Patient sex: M
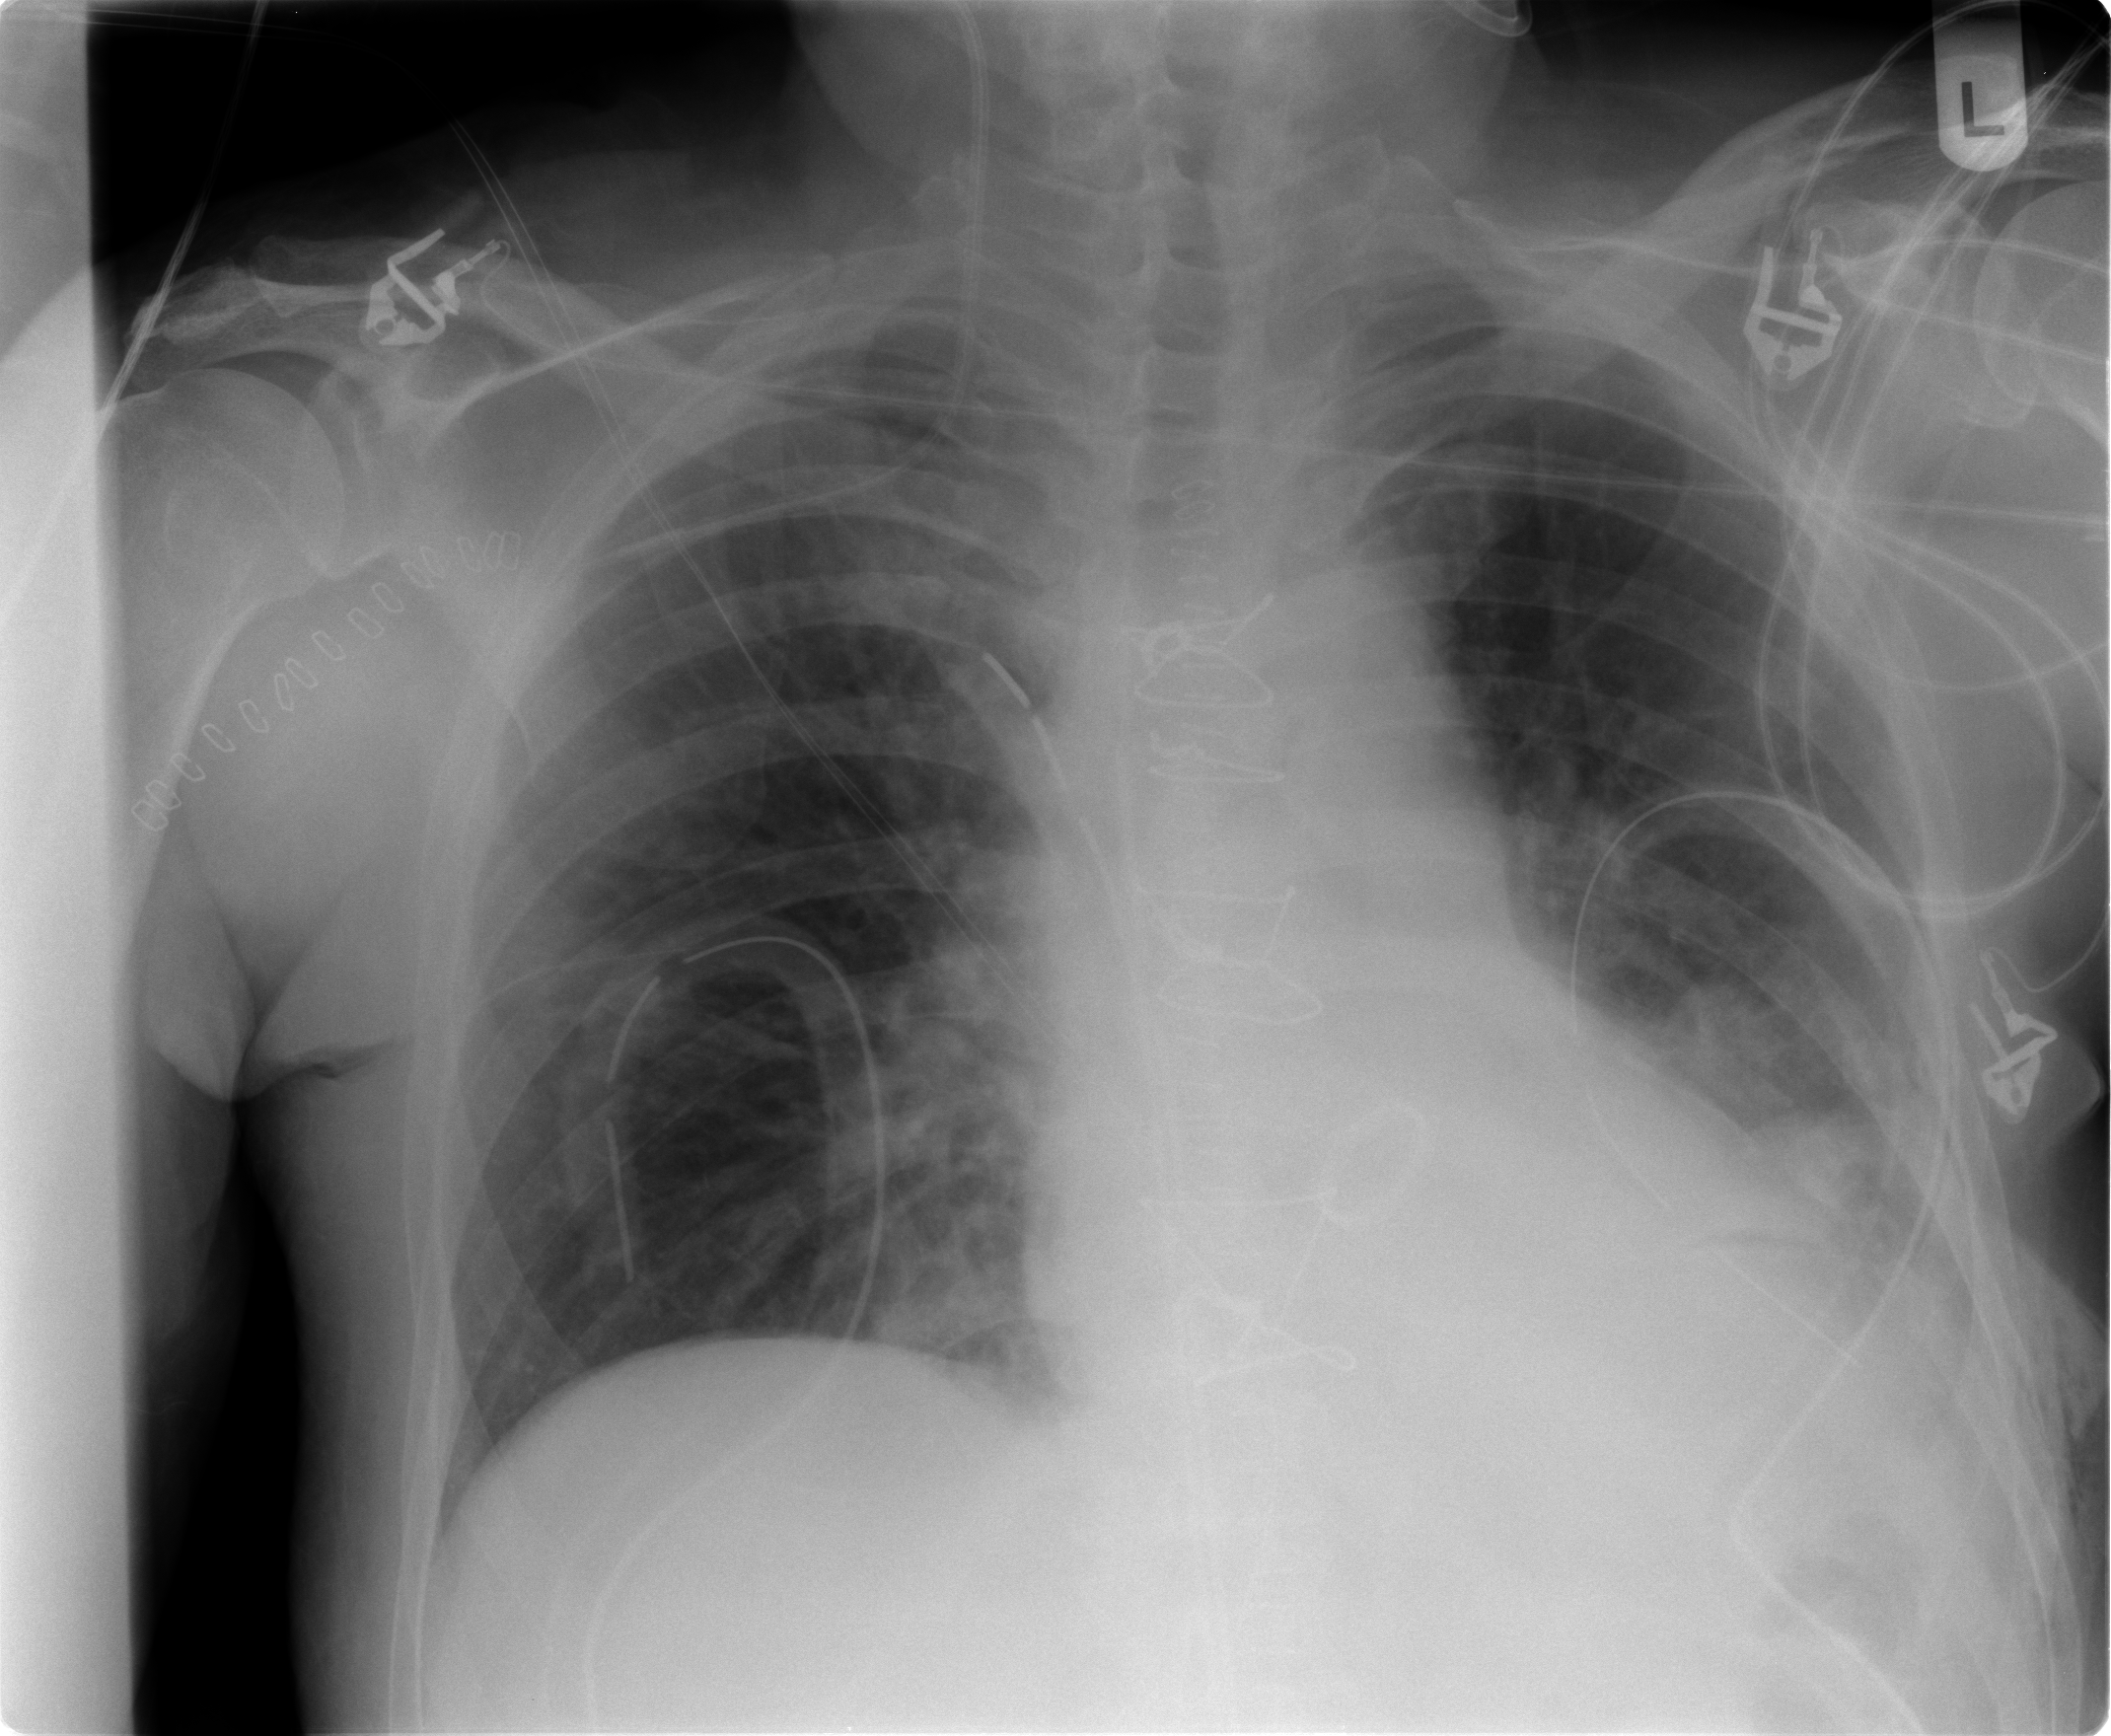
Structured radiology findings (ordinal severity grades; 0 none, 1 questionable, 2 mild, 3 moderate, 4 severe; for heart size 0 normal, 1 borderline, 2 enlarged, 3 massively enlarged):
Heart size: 0
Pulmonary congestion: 2
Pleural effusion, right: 0
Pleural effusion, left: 2
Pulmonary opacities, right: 0
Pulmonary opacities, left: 2
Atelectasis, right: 2
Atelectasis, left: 3